Field crop: maize
Growth stage: 1
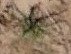
Species: salsola